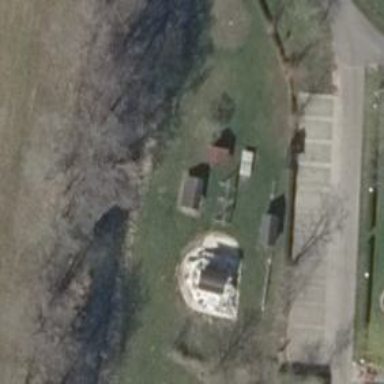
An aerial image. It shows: Playground with swings.